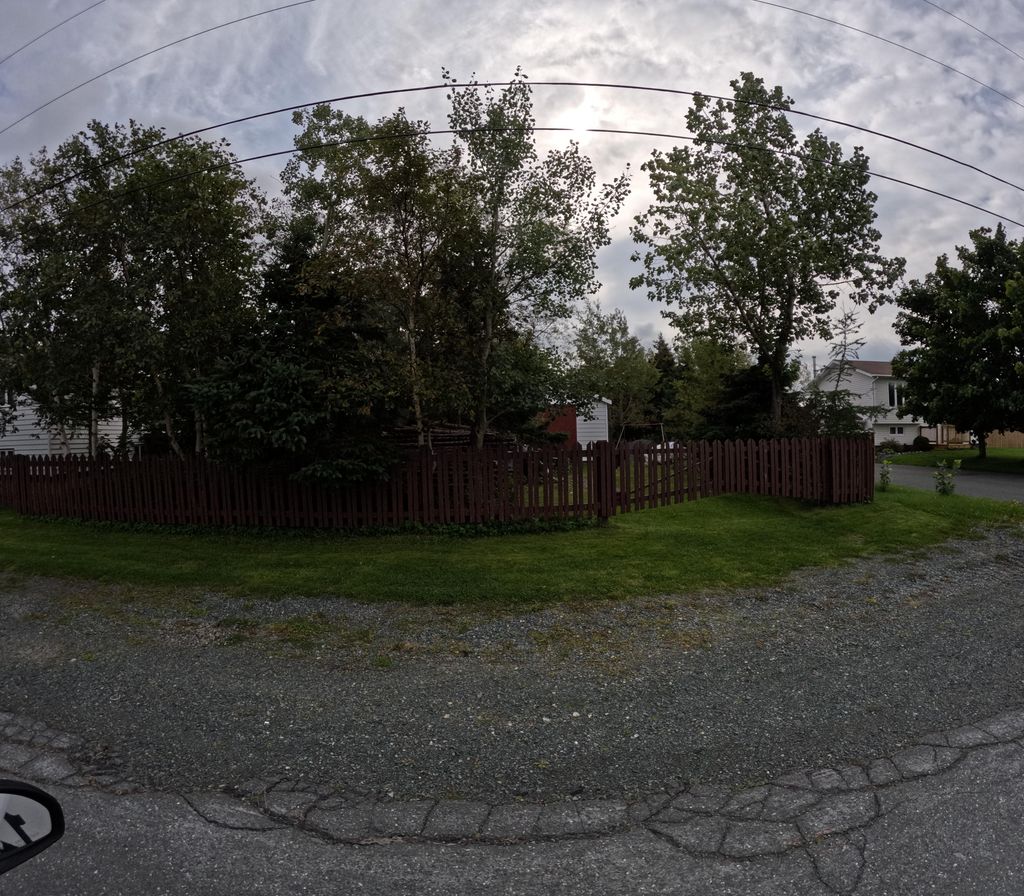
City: st_johns